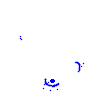
Particle: electron